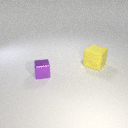
small purple metal cube in front of large yellow rubber cube